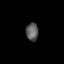
Tissue: lung
Cell type: Epithelial cells
Senescence score: 0.2334
Nuclear area (px): 222
Mean DAPI intensity: 90.941